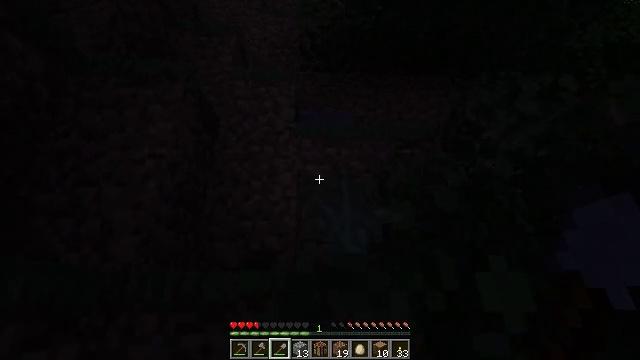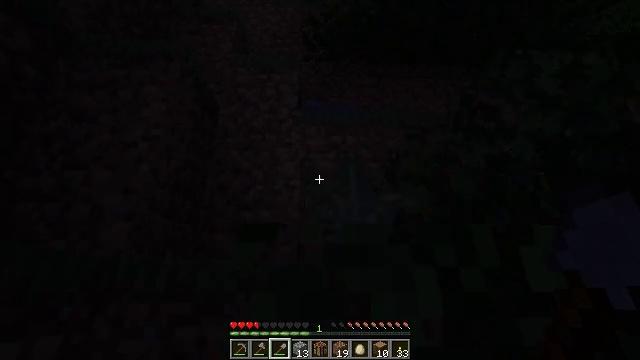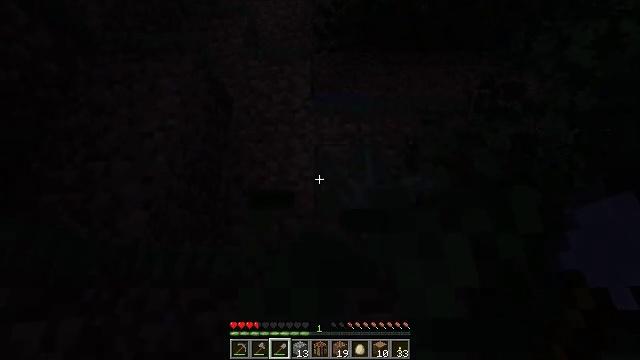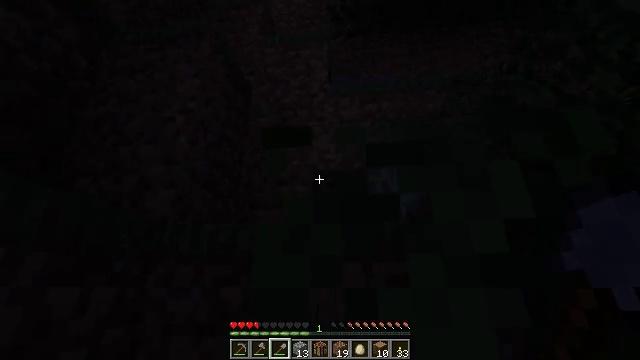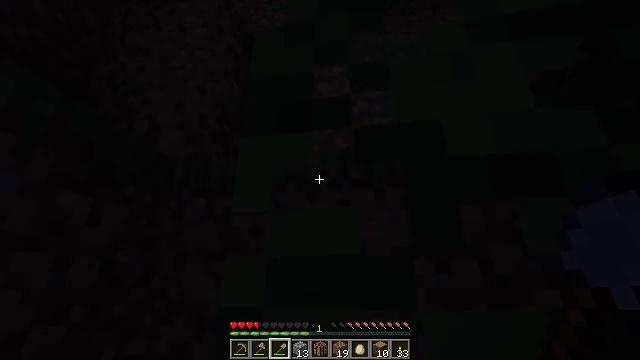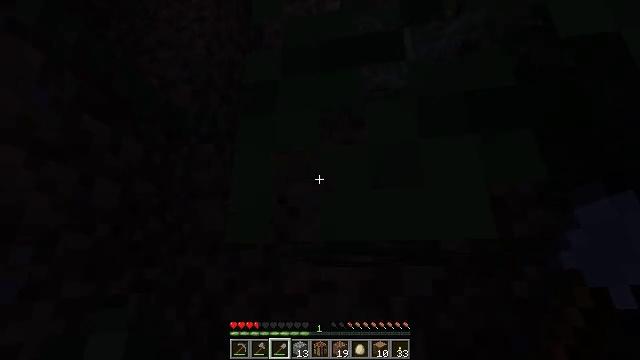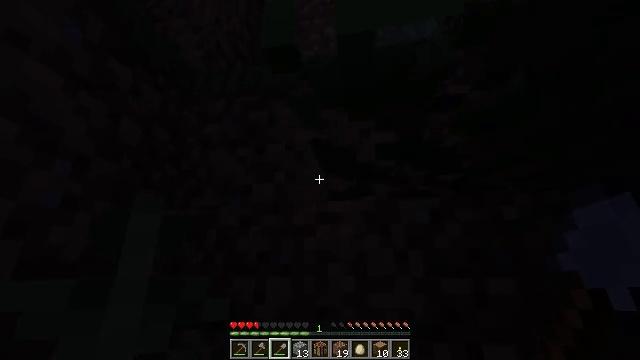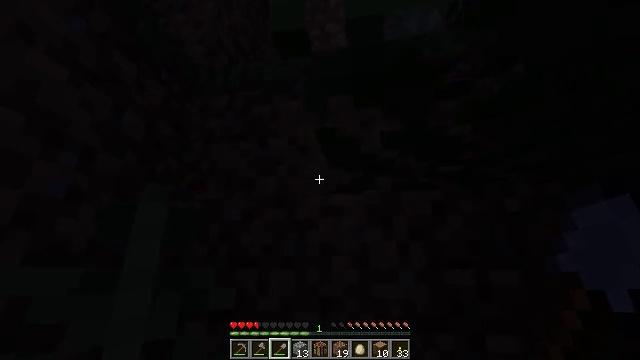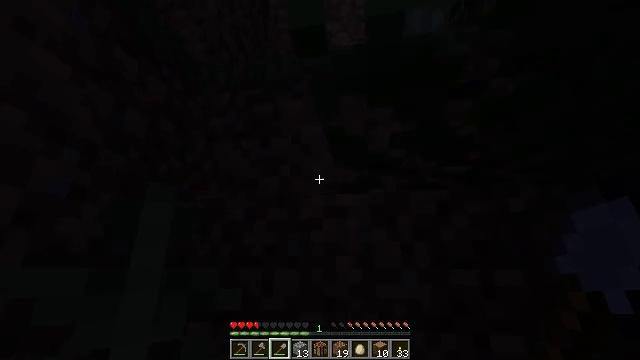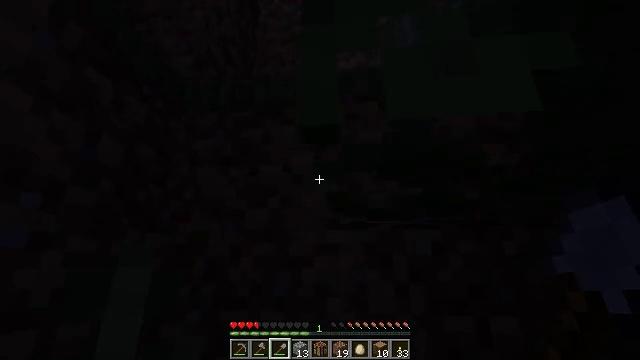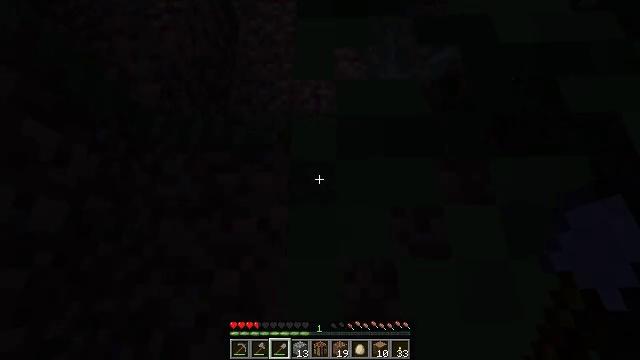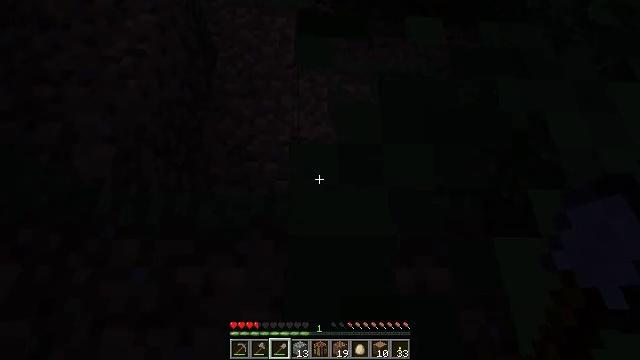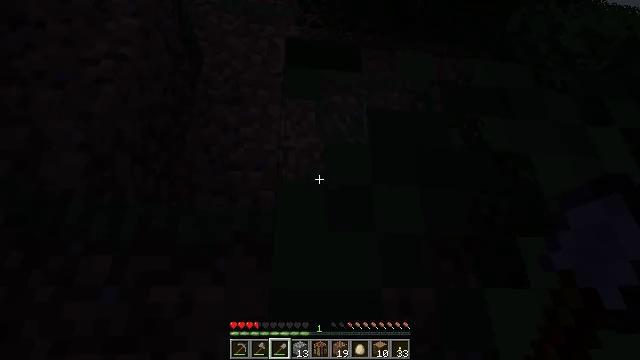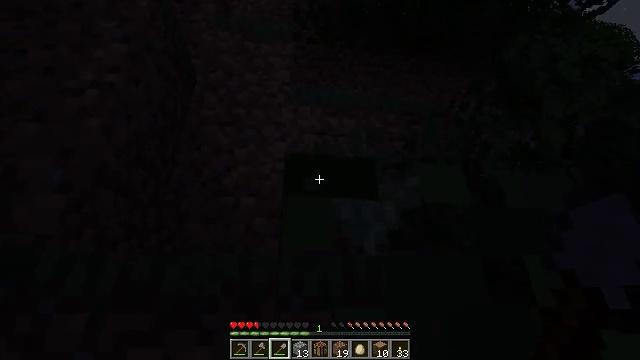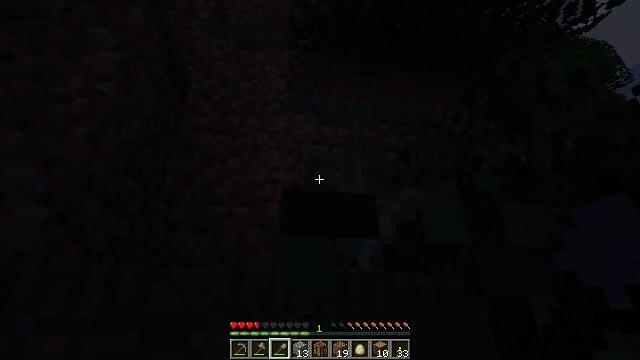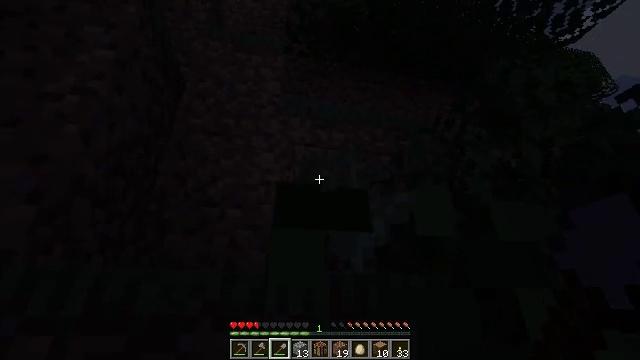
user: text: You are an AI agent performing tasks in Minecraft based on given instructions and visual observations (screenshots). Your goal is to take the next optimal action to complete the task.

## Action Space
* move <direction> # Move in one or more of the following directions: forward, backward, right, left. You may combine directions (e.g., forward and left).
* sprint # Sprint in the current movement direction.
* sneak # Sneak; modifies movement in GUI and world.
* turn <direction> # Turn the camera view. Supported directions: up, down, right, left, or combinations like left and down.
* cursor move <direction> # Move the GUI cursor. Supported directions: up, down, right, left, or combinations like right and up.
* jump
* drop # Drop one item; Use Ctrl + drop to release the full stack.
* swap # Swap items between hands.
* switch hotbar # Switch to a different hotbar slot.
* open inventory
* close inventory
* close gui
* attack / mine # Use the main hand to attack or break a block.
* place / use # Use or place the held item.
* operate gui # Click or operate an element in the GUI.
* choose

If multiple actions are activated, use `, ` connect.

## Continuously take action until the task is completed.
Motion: motion action
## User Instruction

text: Attack the ground to gather fern.
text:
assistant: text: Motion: move forward
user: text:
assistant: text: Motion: move forward, turn left
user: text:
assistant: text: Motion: move forward, turn left
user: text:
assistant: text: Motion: move forward, turn left
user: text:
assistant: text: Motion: move forward, turn down
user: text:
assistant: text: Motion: move forward
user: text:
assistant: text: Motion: move forward
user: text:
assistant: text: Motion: move forward
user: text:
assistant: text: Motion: move forward, turn right, jump
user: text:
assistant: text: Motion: move forward, turn right, jump
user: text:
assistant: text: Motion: move forward, turn right, jump
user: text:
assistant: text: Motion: move forward, turn right and up, jump
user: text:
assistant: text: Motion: move forward, turn right and up
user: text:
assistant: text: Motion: move forward, turn right and up
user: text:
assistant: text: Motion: move forward, turn right
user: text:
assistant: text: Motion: move forward
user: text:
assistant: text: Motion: move forward, turn up, jump
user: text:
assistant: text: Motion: move forward, jump
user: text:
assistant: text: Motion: move forward, jump
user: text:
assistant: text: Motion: move forward, jump
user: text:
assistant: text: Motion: move forward, jump
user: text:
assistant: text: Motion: move forward
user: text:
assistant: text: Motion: move forward
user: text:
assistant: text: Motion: move forward, jump
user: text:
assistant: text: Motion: move forward, turn left, jump
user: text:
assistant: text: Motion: move forward, turn left, jump
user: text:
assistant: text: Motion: move forward, turn left, jump
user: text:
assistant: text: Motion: move forward, turn left, jump
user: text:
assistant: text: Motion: move forward, turn left, jump
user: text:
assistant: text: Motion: move forward and move left